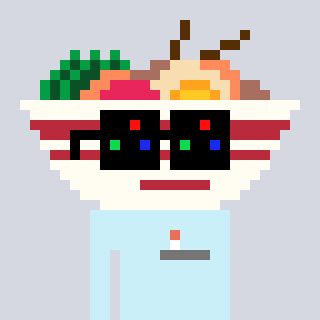
a pixel art character with square black sunglasses, a noodles-shaped head and a cold-colored body on a cool background